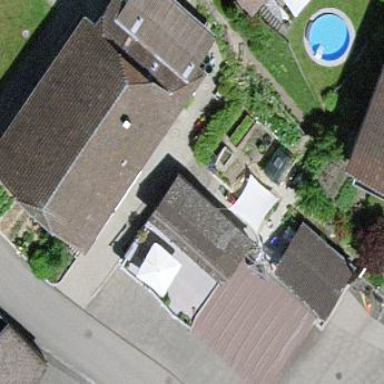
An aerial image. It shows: Garage.